Here is the wavelet time-frequency representation (scalogram) of a rolling-element bearing's vibration measurement. What is the most likely bearing condition (normal, inner_race, outer_race, ball)?
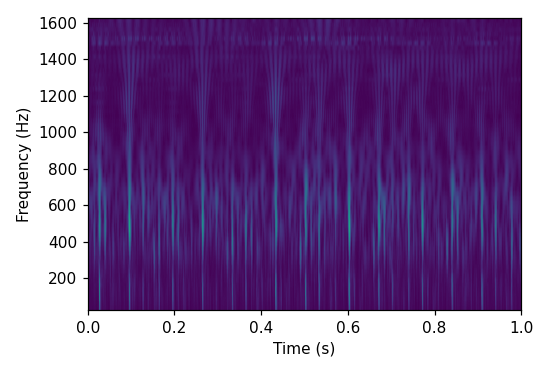
Answer: inner_race